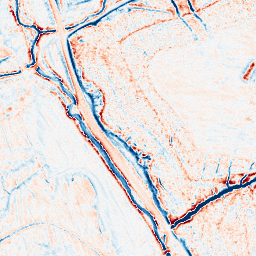
Category: edge_preserving
Decomposition family: anisotropic_diffusion
Decomposition parameters: iterations: 50
kappa: 10
gamma: 0.05
Upsampling method: bspline
Upsampling parameters: scale: 4
Upsampling scale: 4